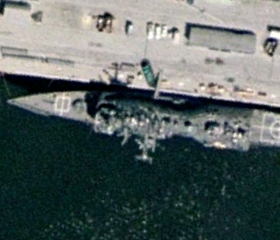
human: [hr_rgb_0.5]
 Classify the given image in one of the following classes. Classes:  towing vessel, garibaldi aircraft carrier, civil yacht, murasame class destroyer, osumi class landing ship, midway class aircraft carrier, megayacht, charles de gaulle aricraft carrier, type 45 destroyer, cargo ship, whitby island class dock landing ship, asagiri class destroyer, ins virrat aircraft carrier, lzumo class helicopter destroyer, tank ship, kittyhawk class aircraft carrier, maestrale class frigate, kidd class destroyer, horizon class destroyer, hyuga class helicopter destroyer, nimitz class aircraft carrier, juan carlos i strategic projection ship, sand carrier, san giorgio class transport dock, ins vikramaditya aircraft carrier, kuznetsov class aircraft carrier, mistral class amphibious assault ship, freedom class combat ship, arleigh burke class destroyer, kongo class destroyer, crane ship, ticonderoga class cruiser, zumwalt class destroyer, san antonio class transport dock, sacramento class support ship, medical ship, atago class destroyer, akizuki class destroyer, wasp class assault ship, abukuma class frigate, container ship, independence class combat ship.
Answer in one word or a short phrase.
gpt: Ticonderoga class cruiser